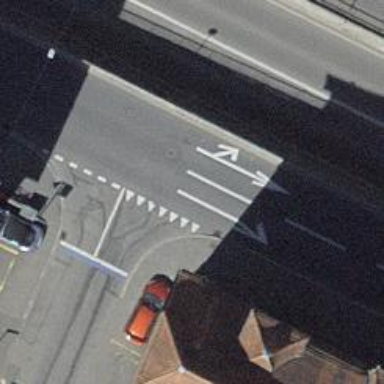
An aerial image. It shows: Kerb serving as barrier.